Question: Hi iam working on android getting the following problem for my login but i didn't got my mistake... The error notice is the application has been terminated unexpectedly
my code is
'''
package layout.program;
import android.app.Activity;
import android.os.Bundle;
public class Tablelayout extends Activity{
public void onCreate(Bundle savedInstanceState){
super.onCreate(savedInstanceState);
setContentView(R.layout.tablelayout);
}
}
'''
'''
<?xml version="1.0" encoding="utf-8"?>
<TableLayout
xmlns:android="http://schemas.android.com/apk/res/android"
android:orientation="vertical"
android:layout_width="match_parent"
android:layout_height="match_parent">
<TableRow android:id="@+id/tableRow1" android:layout_width="wrap_content" android:layout_height="wrap_content">
<TextView android:layout_height="wrap_content" android:text="TextView" android:id="@+id/textView1" android:textAppearance="?android:attr/textAppearanceMedium" android:layout_width="wrap_content"></TextView>
<EditText android:id="@+id/editText1" android:layout_height="wrap_content" android:layout_width="fill_parent">
<requestFocus></requestFocus>
</EditText>
</TableRow>
</TableLayout>
'''

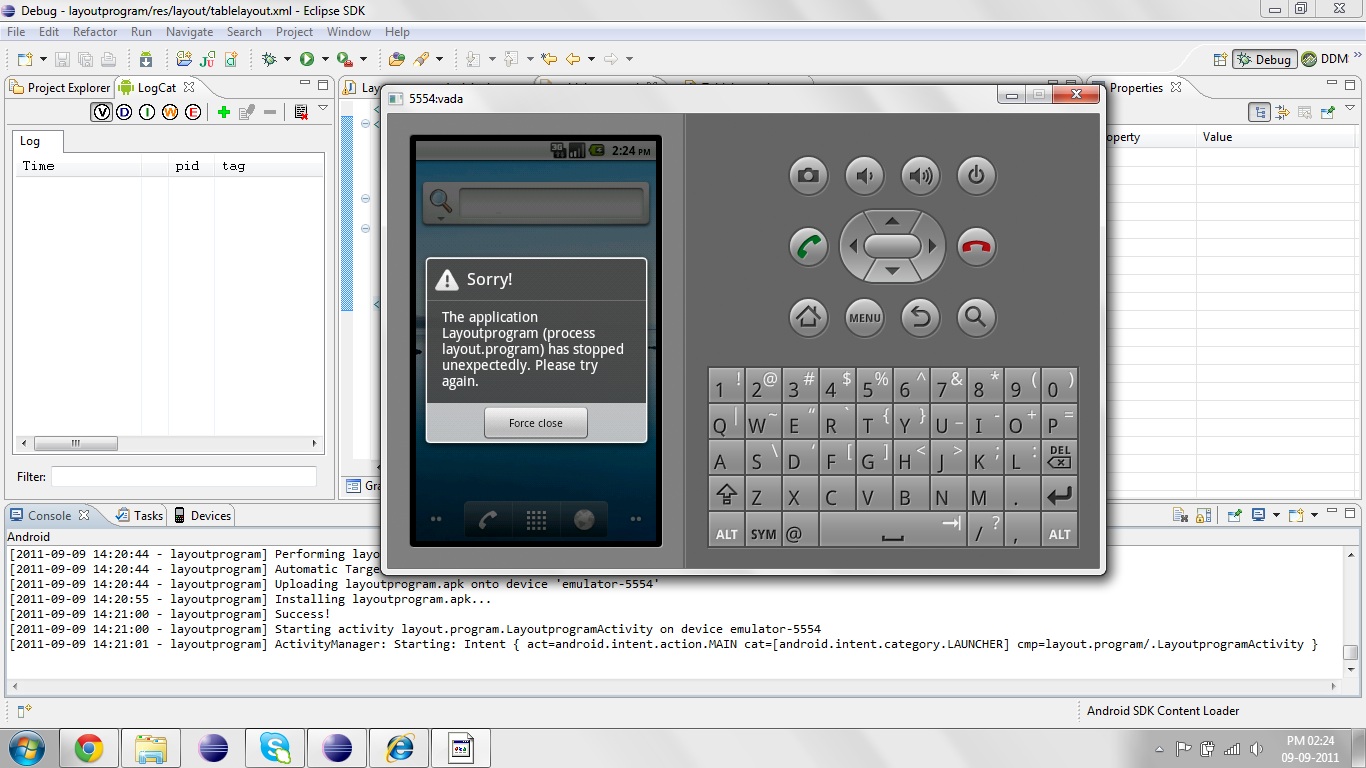
Answer: Try Cleaning your Project..
By Selecting the Project and then go to top project option and then select clean.
and then select OK..
Sometimes Changes are not made in R.java...Thats y this error comes